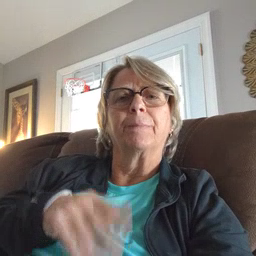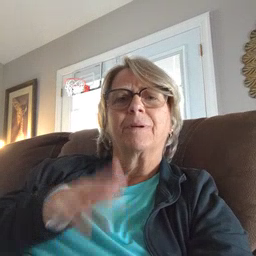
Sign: nap